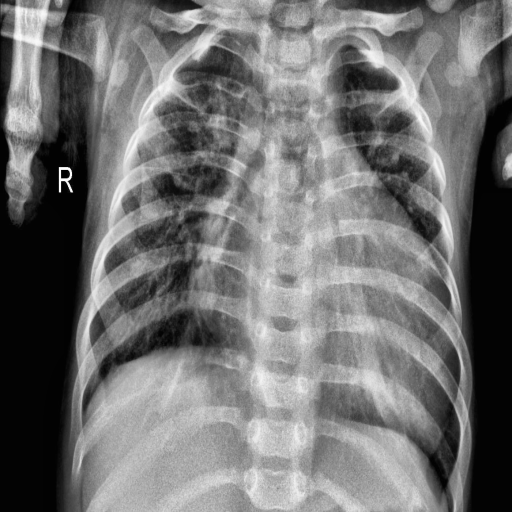
Finding: PNEUMONIA